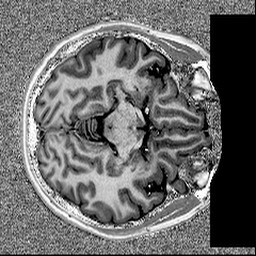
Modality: MP2RAGE
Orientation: axial
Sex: female